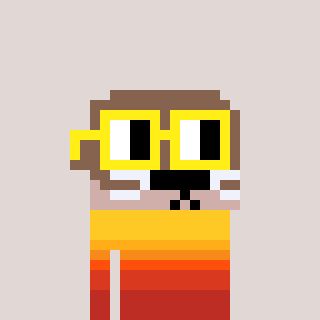
a pixel art character with square yellow glasses, a otter-shaped head and a darkbrown-colored body on a warm background